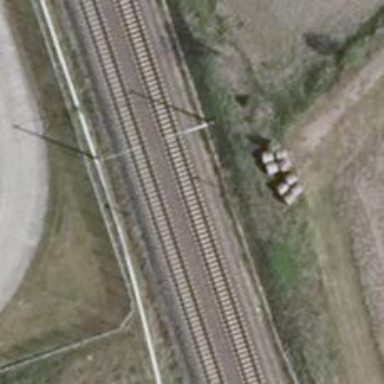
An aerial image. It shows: Railway signal.